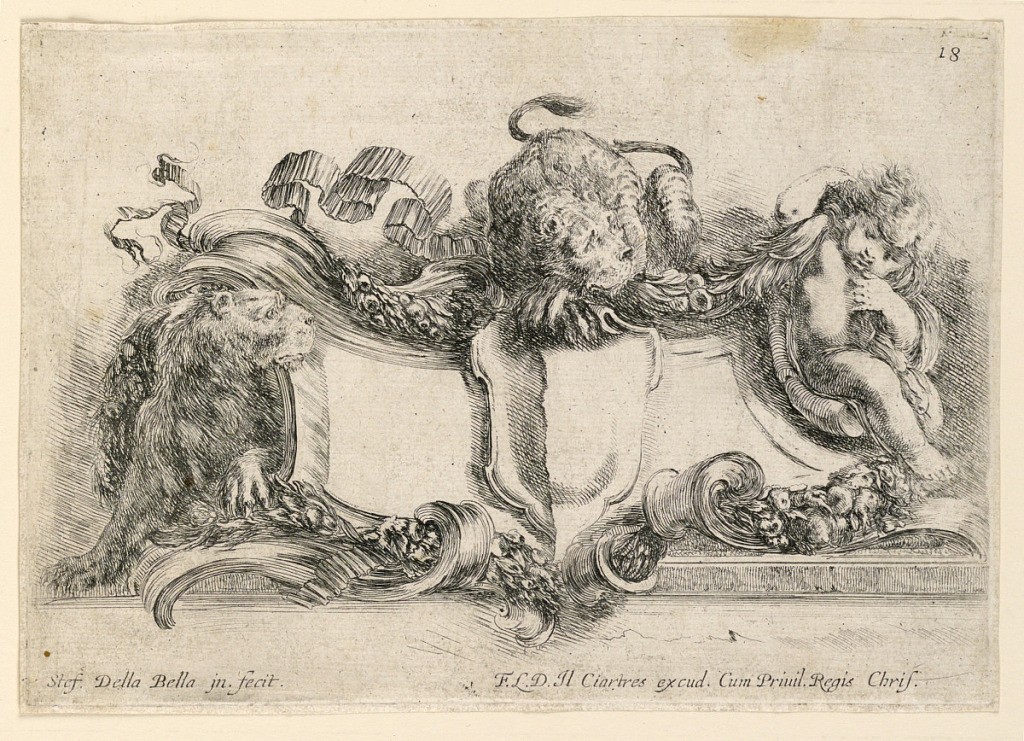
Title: Escutcheon, No 18 from "Raccolta di varii cappriccii et nove inventioni di cartelle et ornamenti"
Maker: Stefano della Bella, Italian, 1610–1664
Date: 1646
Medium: Etching on paper; verso: black chalk
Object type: Print
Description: No. 18 of the same set as -10, "Raccolta di varii cappriccii," etc. Verso: ribbon scroll